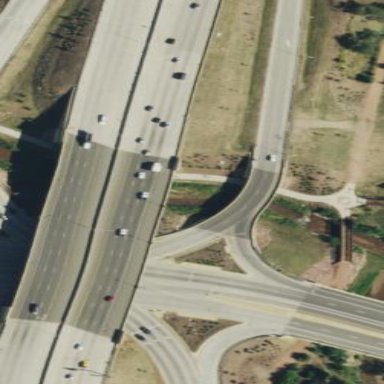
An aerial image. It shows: Bridge with beam structure.